Question: So, I have created a AWS glue job script in which I have added two datasources and converting them to dataframes from dynamicframe. My aim is to get the query from two tables using inner join but I am unable to do that. The job is failing at the query step. I have added the error as well. Please help me here.
Also, checkout the code below.
'''
import sys
from awsglue.transforms import *
from awsglue.utils import getResolvedOptions
from pyspark.context import SparkContext
from awsglue.context import GlueContext
from pyspark.sql.functions import *
from pyspark.sql.types import *
from pyspark.sql import SQLContext
from pyspark import SparkContext,SparkConf
from pyspark.sql.window import Window
from awsglue.dynamicframe import DynamicFrame
from awsglue.job import Job
## @params: [JOB_NAME]
args = getResolvedOptions(sys.argv, ['JOB_NAME'])
sc = SparkContext()
glueContext = GlueContext(sc)
spark = glueContext.spark_session
spark_session = glueContext.spark_session
sqlContext = SQLContext(spark_session.sparkContext, spark_session)
job = Job(glueContext)
job.init(args['JOB_NAME'], args)
## @type: DataSource
## @args: [database = "matomo", table_name = "matomo_matomo_log_visit", transformation_ctx = "datasource0"]
## @return: datasource0
## @inputs: []
datasource0 = glueContext.create_dynamic_frame.from_catalog(database = "matomo", table_name = "matomo_matomo_log_visit", transformation_ctx = "datasource0")
## @type: ApplyMapping
## @args: [mapping = [("visit_last_action_time", "timestamp", "visit_last_action_time", "timestamp"), ("custom_dimension_1", "string", "custom_dimension_1", "string")], transformation_ctx = "applymapping1"]
## @return: applymapping1
## @inputs: [frame = datasource0]
applymapping1 = ApplyMapping.apply(frame = datasource0, mappings = [("idsite" , "int" , "idsite" , "int"),("visit_last_action_time", "timestamp", "visit_last_action_time", "timestamp"), ("custom_dimension_1", "string", "custom_dimension_1", "string")], transformation_ctx = "applymapping1")
## @type: DataSource
## @args: [database = "matomo", table_name = "matomo_matomo_site", transformation_ctx = "datasource1"]
## @return: datasource1
## @inputs: []
datasource1 = glueContext.create_dynamic_frame.from_catalog(database = "matomo", table_name = "matomo_matomo_site", transformation_ctx = "datasource1")
## @type: ApplyMapping
## @args: [mapping = [("idsite", "int", "idsite", "int"), ("main_url", "string", "main_url", "string")], transformation_ctx = "applymapping2"]
## @return: applymapping2
## @inputs: [frame = datasource1]
applymapping2 = ApplyMapping.apply(frame = datasource1, mappings = [("idsite", "int", "idsite", "int"), ("main_url", "string", "main_url", "string")], transformation_ctx = "applymapping2")
df = datasource0.toDF()
df1= datasource1.toDF()
print("hi4")
df.createOrReplaceTempView("matomoLogVisit")
df1.createOrReplaceTempView("matomoSite")
print("hi5")
consolidated_df = spark.sql("""Select ms.main_url, ml.custom_dimension_1 , max(ml.visit_last_action_time) from
matomoLogVisit ml inner join matomoSite ms
on ms.idsite = ml.idsite
where ms.main_url = "abcde"
group by ml.custom_dimension_1""")
output_df = consolidated_df.orderBy('custom_dimension_1', ascending=True)
consolidated_dynamicframe = DynamicFrame.fromDF(output_df.repartition(1), glueContext, "consolidated_dynamicframe")
print("hi8")
## @type: DataSink
## @args: [connection_type = "s3", connection_options = {"path": "s3://gevme-datalake"}, format = "json", transformation_ctx = "datasink2"]
## @return: datasink2
## @inputs: [frame = applymapping1]
datasink2 = glueContext.write_dynamic_frame.from_options(frame = consolidated_dynamicframe, connection_type = "s3", connection_options = {"path": "s3://gevme-datalake/"}, format = "csv", transformation_ctx = "datasink2")
job.commit()
'''

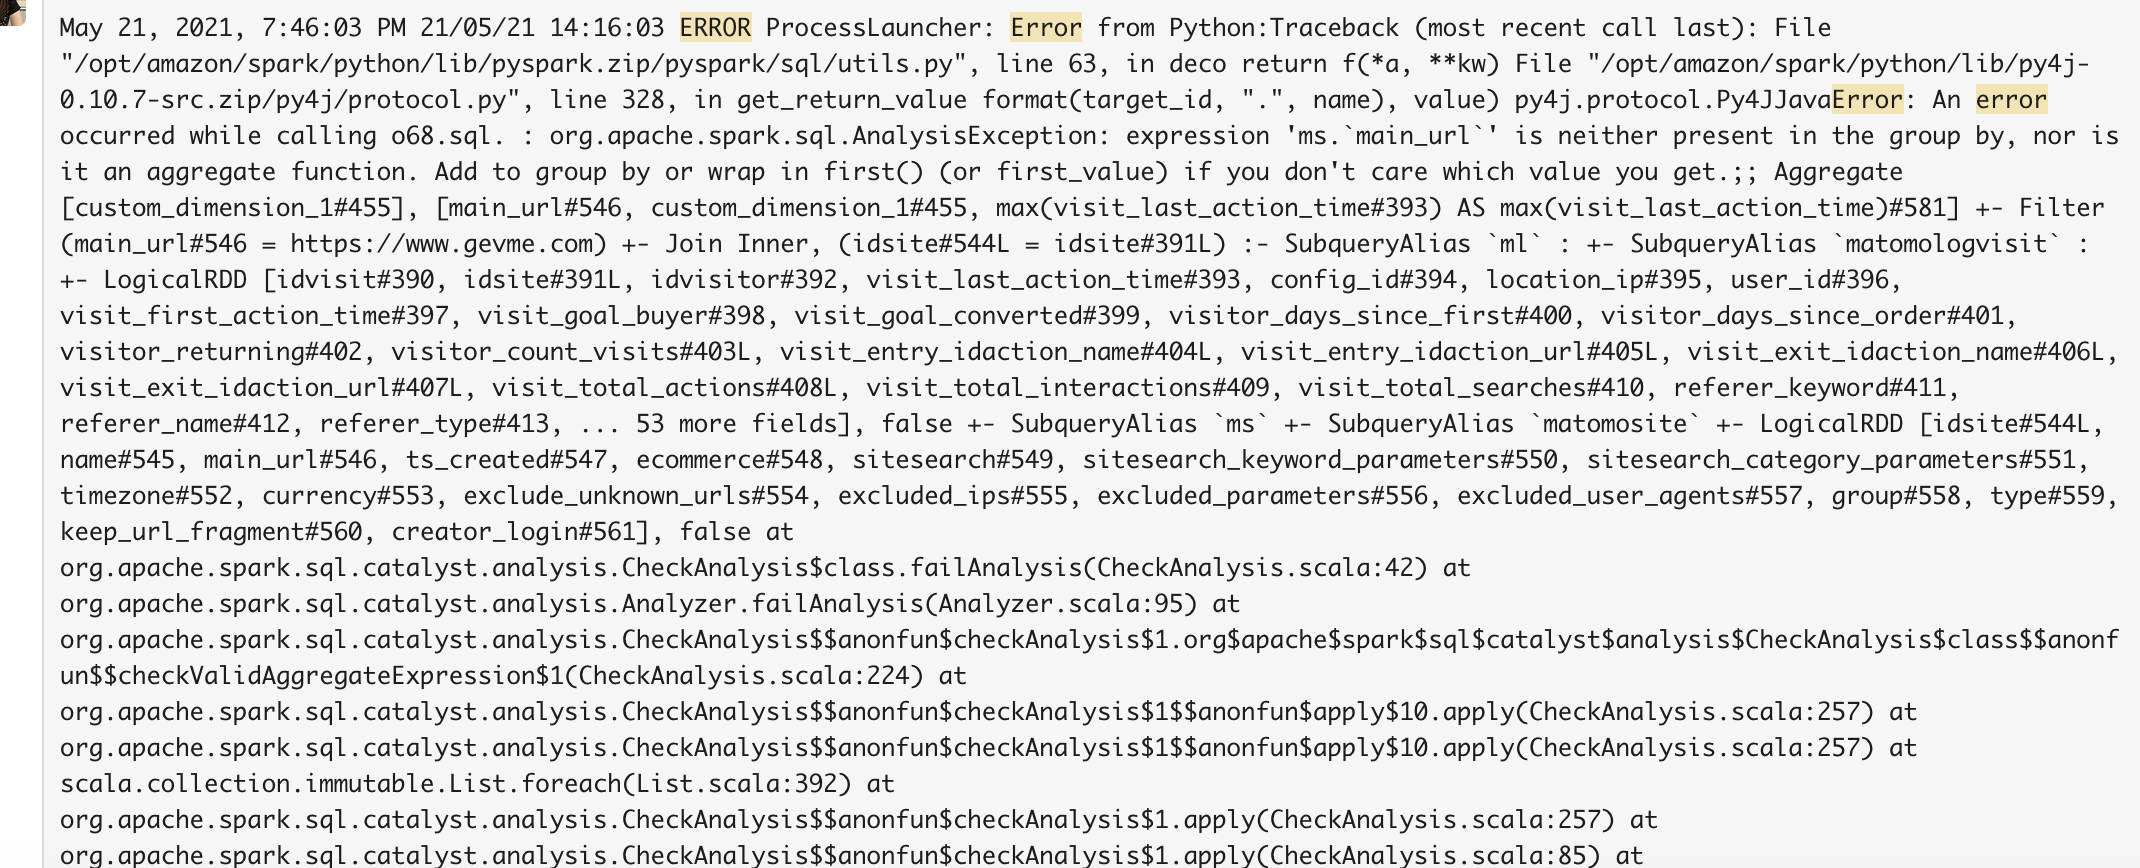
Answer: You can group by 'ms.main_url' as well, because it is always equal to 'abcde' in the 'where' clause:
'''
consolidated_df = spark.sql("""Select ms.main_url, ml.custom_dimension_1 , max(ml.visit_last_action_time) from
matomoLogVisit ml inner join matomoSite ms
on ms.idsite = ml.idsite
where ms.main_url = "abcde"
group by ms.main_url, ml.custom_dimension_1""")
'''